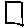
Label: square